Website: bh-photo
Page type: account-selection
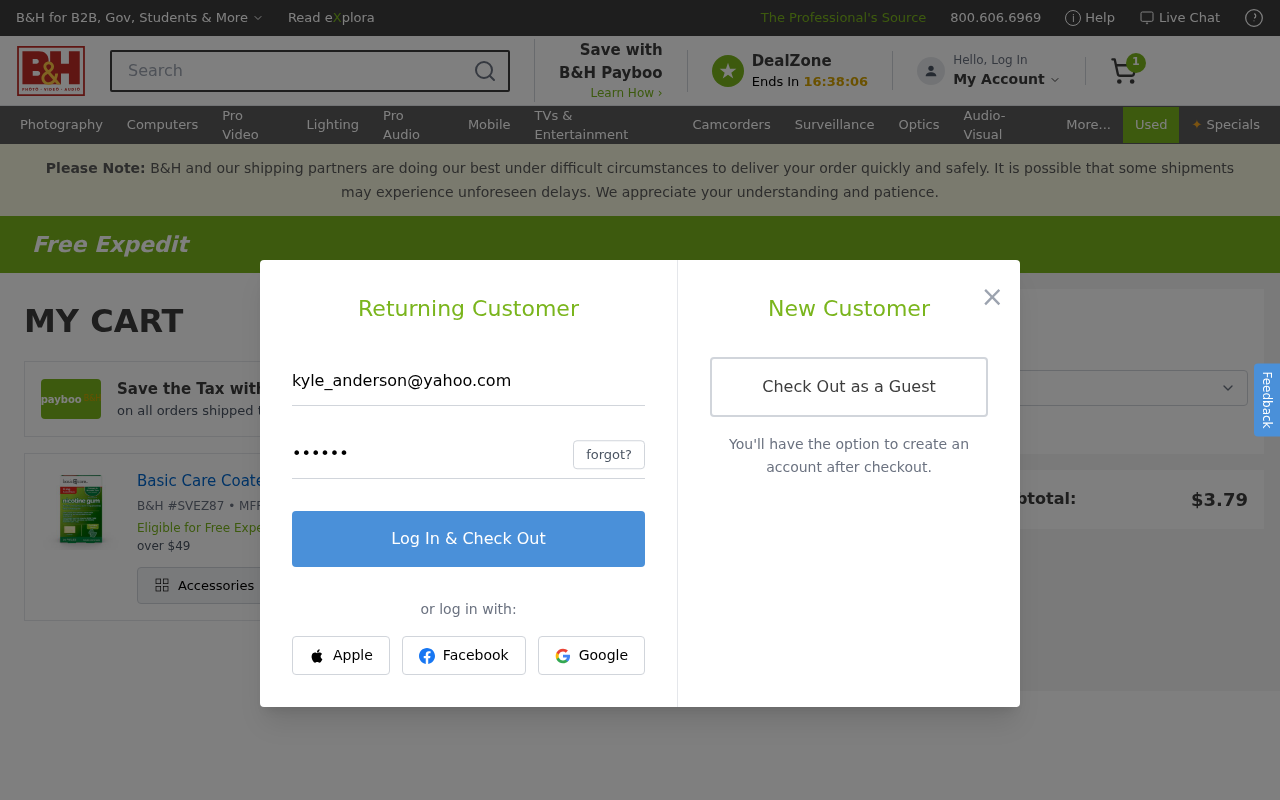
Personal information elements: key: PII_EMAIL
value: kyle_anderson@yahoo.com
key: PII_POSTCODE
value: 25296
Product elements: key: PRODUCT1_NAME
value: Basic Care Coated Nicotine Polacrilex Gum, 4 mg (nicotine), Mint Flavor, Stop Smoking Aid, 20 Count
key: PRODUCT1_QUANTITY
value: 1
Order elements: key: ORDER_NUM_ITEMS
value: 1
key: ORDER_SUBTOTAL
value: $3.79
Search elements: key: HEADER_SEARCH
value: Search
Other elements: key: BH_ITEM_NUMBER
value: SVEZ87
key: MFR_NUMBER
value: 40685X